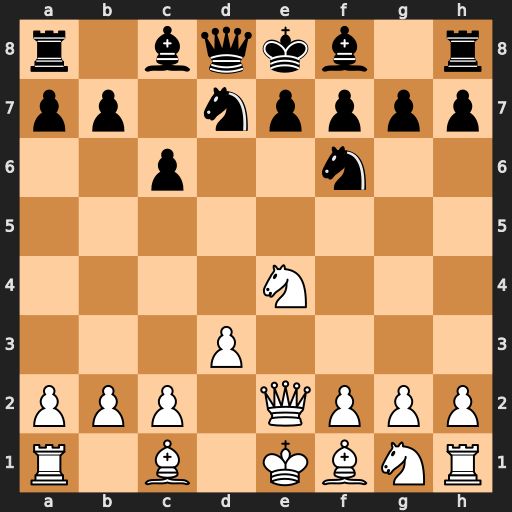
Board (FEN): r1bqkb1r/pp1npppp/2p2n2/8/4N3/3P4/PPP1QPPP/R1B1KBNR
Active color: w
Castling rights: KQkq
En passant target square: -
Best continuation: Nd6#